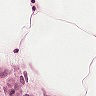
Metastatic tissue present: no